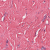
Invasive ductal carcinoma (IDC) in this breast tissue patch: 1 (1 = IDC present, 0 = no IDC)